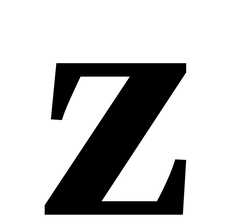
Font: LibreCaslonText_Bold